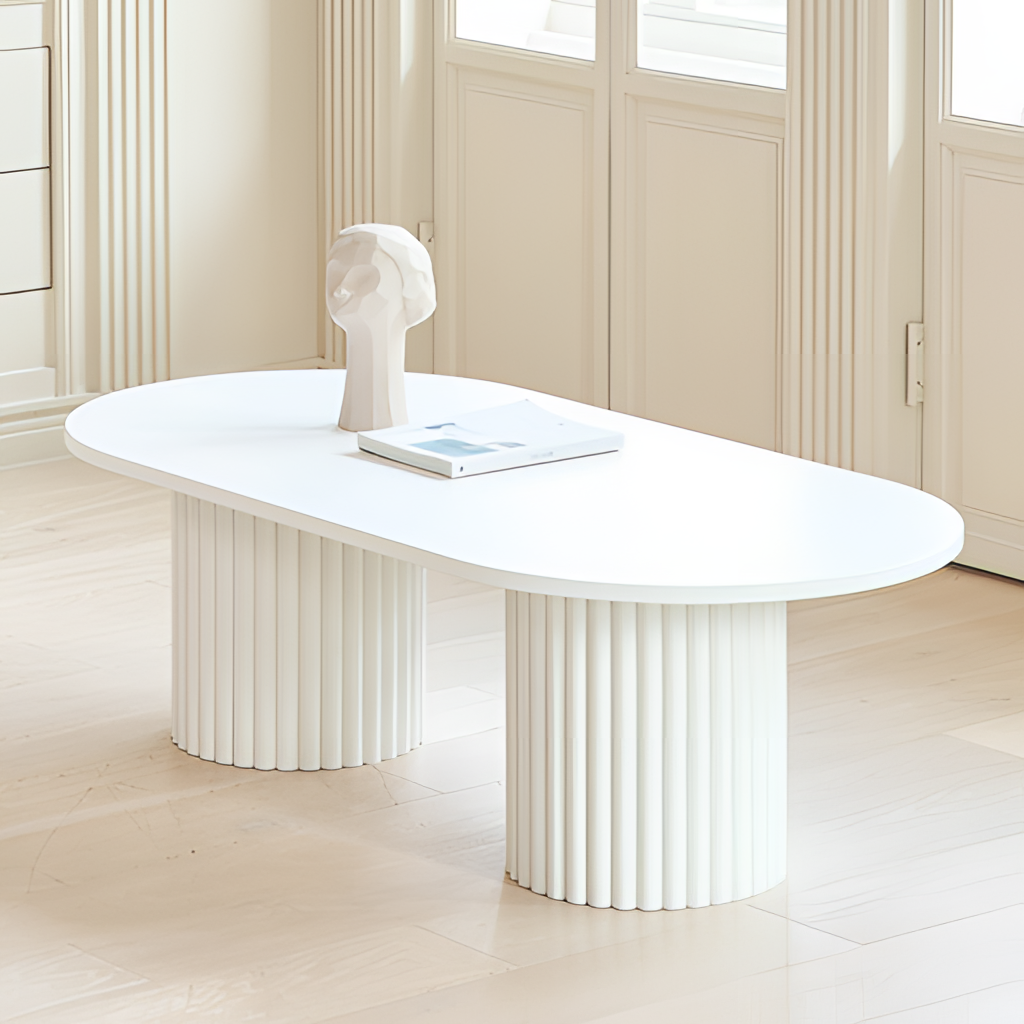
white wood coffee table, living room, wood flooring, with plank pattern, wood wallpaper, with vertical striped pattern, minimalist